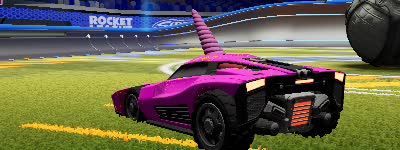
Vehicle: breakout